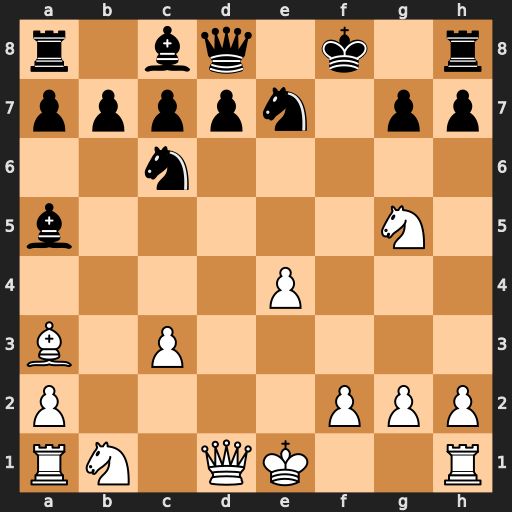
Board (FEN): r1bq1k1r/ppppn1pp/2n5/b5N1/4P3/B1P5/P4PPP/RN1QK2R
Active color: w
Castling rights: KQ
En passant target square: -
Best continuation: Qf3+ Ke8 Qf7#